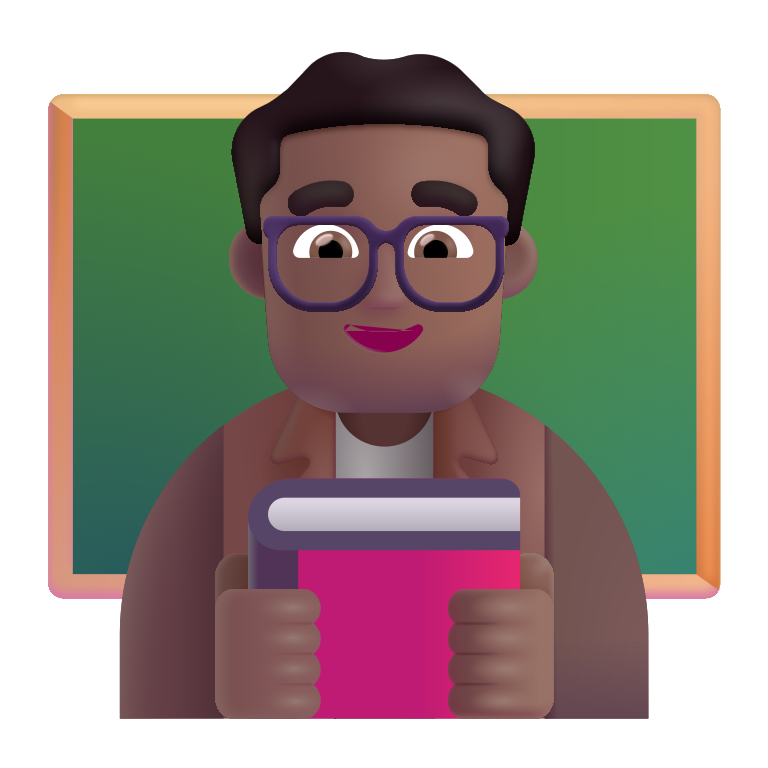
man teacher color  dark